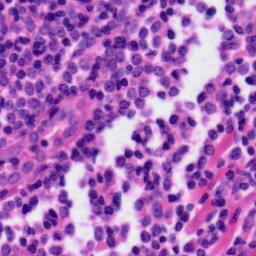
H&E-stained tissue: Tonsil